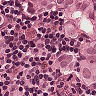
Metastatic tissue present: yes